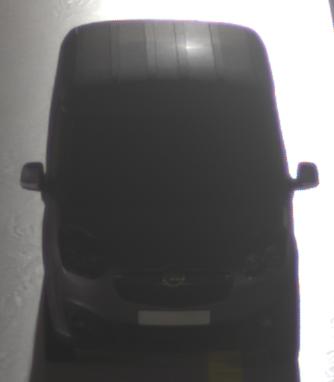
Make: Opel
Model: Combo Combi L1H1 1.4
Detailed model: Combo (D) Combi
Model produced from: 2012/01
Model produced until: 2013/11
Doors: 5
Color: gray
Road condition: wet road
Daytime: night
Contrast: high contrast